Question: Is it possible to increase pie thickness? Now it is too thin, I want it twice thicker...
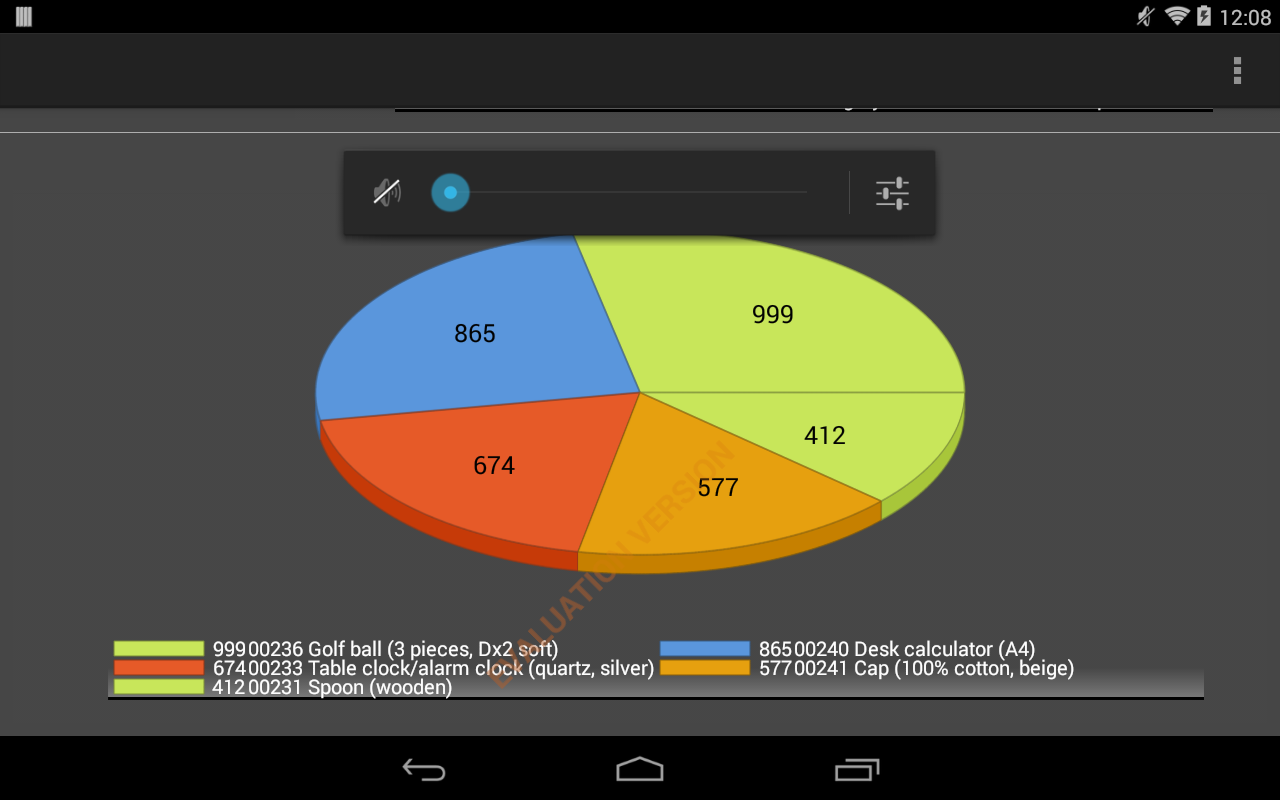
Answer: You can achieve this incrementing the 'Chart3DPercent':
'''
tChart1.getAspect().setChart3DPercent(50);
'''